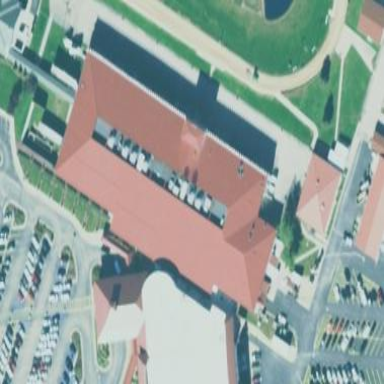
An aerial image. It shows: Casino building.